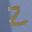
Label: 2